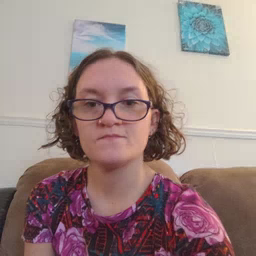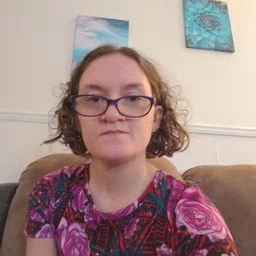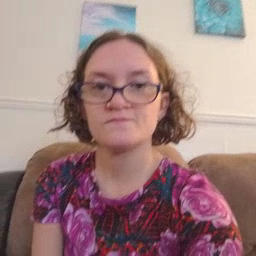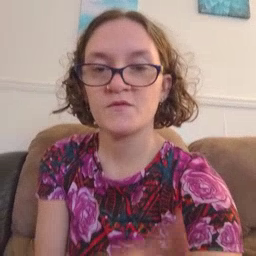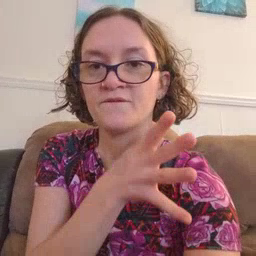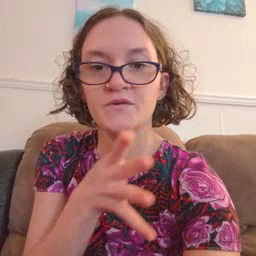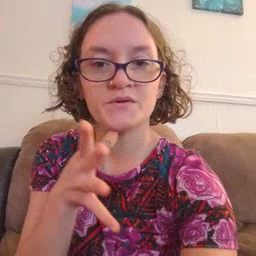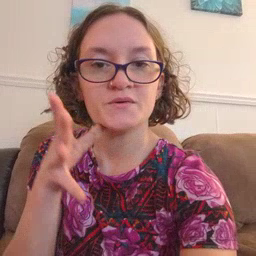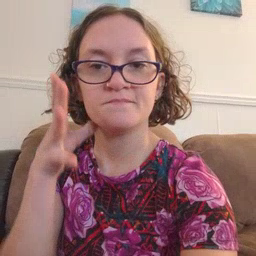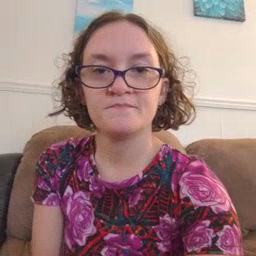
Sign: farm